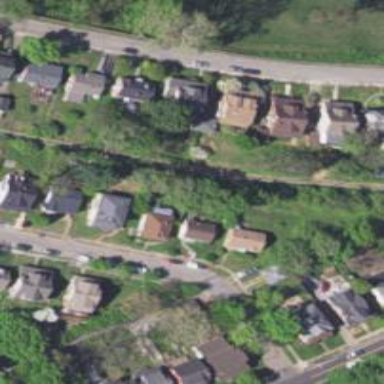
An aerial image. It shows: Alleyway designated as service road.